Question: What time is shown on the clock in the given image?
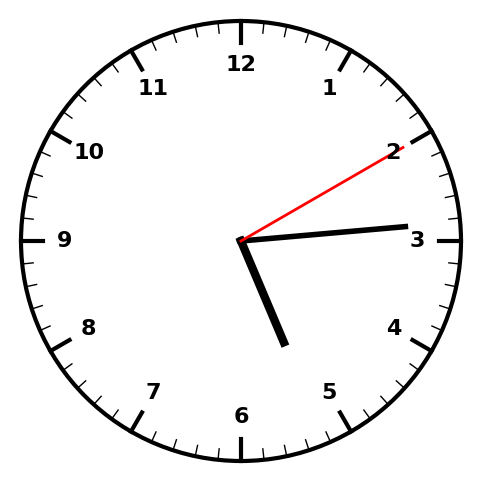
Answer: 05:14:10